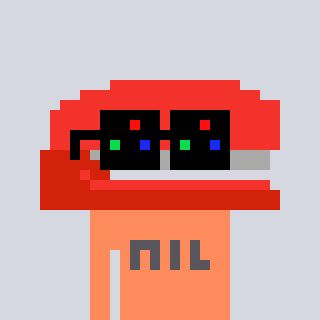
a pixel art character with square black sunglasses, a stapler-shaped head and a peachy-colored body on a cool background